Question: I'm trying to set up a mobiscroll number chooser for a landing page, but it seems that I'm doing something wrong because, above the scroll, I get a text field with the number chosen in mobiscroll written inside it.
To be honest, in the website I didn't find a very easily understandable FAQ for the installation and I'm a bit new to this kind of things, could please someone help me?
Below a screen of the page and the code as well.

<URL>
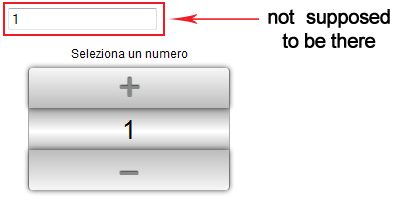
Answer: Add 'input{display:none}' in css file. It works.
I assumed that you don't want the text box to be shown.
---
'''
var input = $('<input type="text" id="' + id + '" value="' + main['_' + elm.val()] + '" class="' + s.inputClass + '" readonly />').insertBefore(elm);
'''